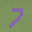
Label: 7